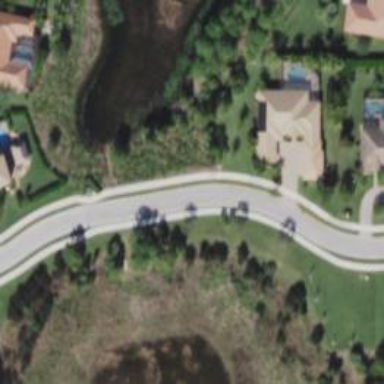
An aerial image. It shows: Residential road.